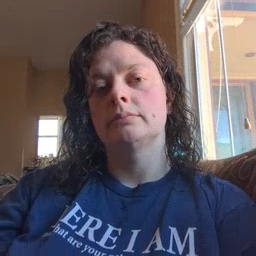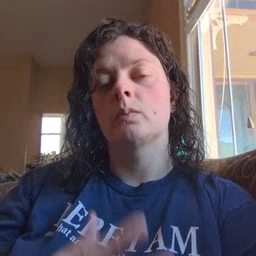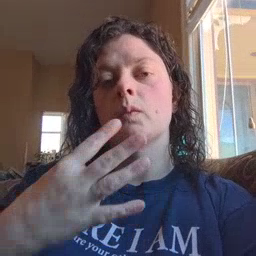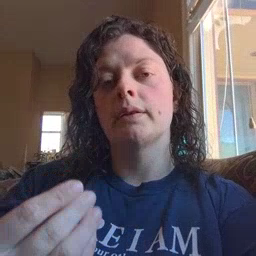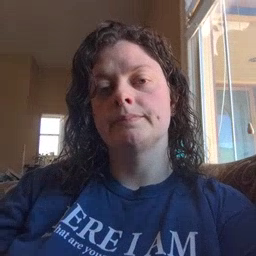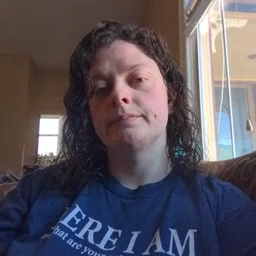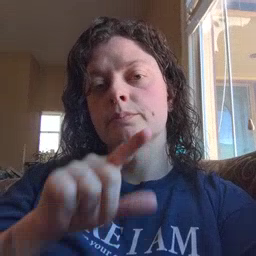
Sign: wet